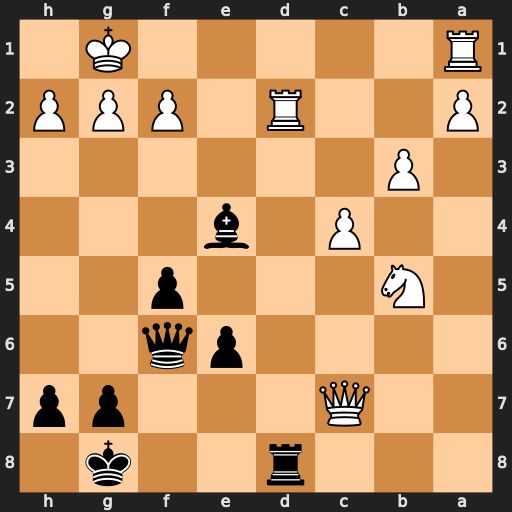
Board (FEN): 3r2k1/2Q3pp/4pq2/1N3p2/2P1b3/1P6/P2R1PPP/R5K1
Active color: b
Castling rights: -
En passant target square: -
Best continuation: Qxa1+ Rd1 Qxd1#